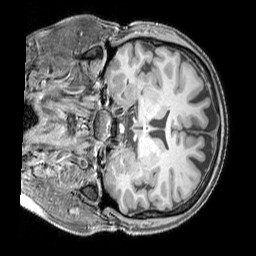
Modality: T1w
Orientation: coronal
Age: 57
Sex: female
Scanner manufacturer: siemens
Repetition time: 2.3 s
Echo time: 0.00226 s